Interaction volume radius: 10 \u00c5
Interaction volume height: 10 \u00c5
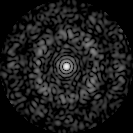
Disorder parameter: 0.7908